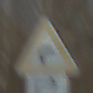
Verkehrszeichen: KurveRechts
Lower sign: RichtungsangabeDurchPfeile5
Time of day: MorningAfternoon
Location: Outdoor (Suburban)
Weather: Clear
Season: NotSpecified
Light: Natural